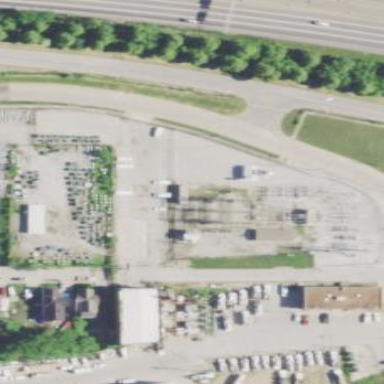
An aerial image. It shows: Power substation.